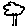
Label: tree